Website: walmart
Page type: address-validator
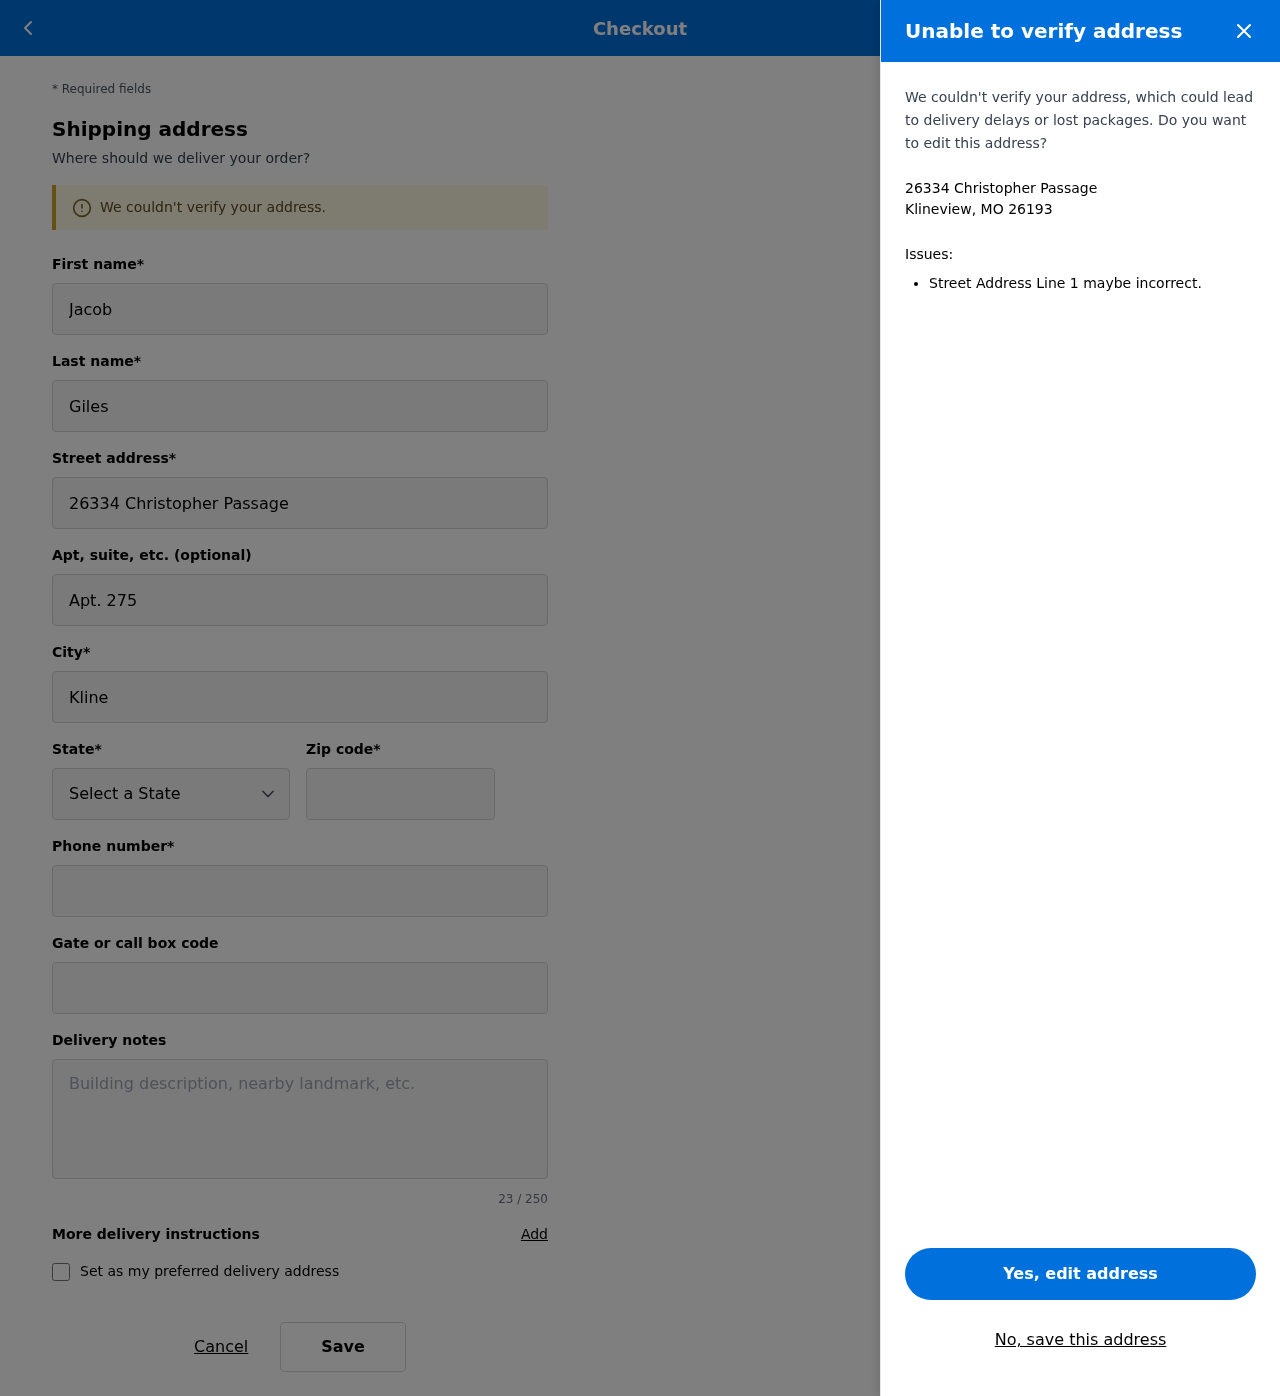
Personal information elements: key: PII_CITY_STATE_ZIP
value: Klineview, MO 26193
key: PII_DELIVERY_INSTRUCTIONS
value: Do not leave if raining
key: PII_STATE_ABBR
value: MO
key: PII_STREET
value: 26334 Christopher Passage
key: PII_FIRSTNAME
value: Jacob
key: PII_LASTNAME
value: Giles
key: PII_STREET2
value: Apt. 275
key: PII_CITY
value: Klineview
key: PII_POSTCODE
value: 26193
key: PII_PHONE
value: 2039461092
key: PII_SECURITY_CODE
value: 70158